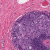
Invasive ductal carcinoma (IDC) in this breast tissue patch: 0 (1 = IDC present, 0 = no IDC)